Question: Am working the app for tattoolater in that i required to convert an image(which is taken from camera or selected from gallery)into tattoo...
my requirement is like the following

I found a sample code from github
'https://github.com/DrewDahlman/ImageFilter/tree/master/Android/project'
its for imagefiltering..
i dont know is this correct process to convert an image to tattoo or not
if anybody know for this tattoo in android please suggest me i googled a lot
Thanks in advance..
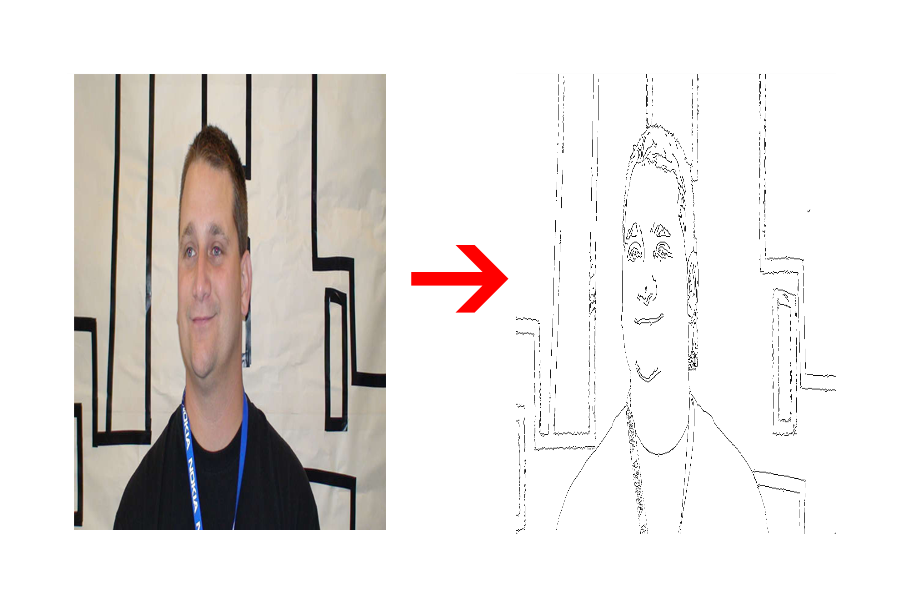
Answer: you need a difference filter:
1) you calc the horizontal difference (here you'll have vertical segments)
2) you calc the vertical difference (here, horizontal segments)
3) you OR the two maps, finding the outlines
4) recreate a Bitmap object, if you wish to do so
something like (EDITED):
'''
int[] pixels;
int width = yourbitmap.getWidth();
int height = yourbitmap.getHeight();
yourbitmap.getPixels(pixels, 0, width, 0, 0, width, height);
// transform grayscale
int[] image = new int[width*height];
for (int y=0; y<height; y++)
for (int x=0; x<width; x++)
{
int pixel = image[y*width + x];
image[y*width + x] = (Color.red(pixel) + Color.green(pixel) + Color.blue(pixel))/3;
}
// calculate diff_x (vertical segments)
int[] dx = new int[width*height];
for (int y=0; y<height; y++)
for (int x=0; x<width; x++)
dx[y*width + x] = (x==0 || y== 0 ? 0 : Math.abs(image[y*width + x] - image[y*width + x-1]));
// calculate diff_y (horizontal segments)
int[] dy = new int[width*height];
for (int y=0; y<height; y++)
for (int x=0; x<width; x++)
dy[y*width + x] = (x==0 || y== 0 ? 0 : Math.abs(image[y*width+x] - image[(y-1)*width+x]));
// when the color intensity is higher than THRESHOLD, accept segment
// you'll want a slider to change THRESHOLD values
bool[] result = new bool[width*height];
const int THRESHOLD = 60; // adjust this value
for (int y=0; y<height; y++)
for (int x=0; x<width; x++)
result[y*width + x] = (dx[y*width + x] > THRESHOLD || dy[y*width + x] > THRESHOLD);
Bitmap result = Bitmap.createBitmap(width, height, Bitmap.Config.ARGB_8888);
for (int y=0; y<height; y++)
for (int x=0; x<width; x++)
result.setPixel(x, y, result[y*width+x]? Color.Black : Color.White);
'''